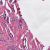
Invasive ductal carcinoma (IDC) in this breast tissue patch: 1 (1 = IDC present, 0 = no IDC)